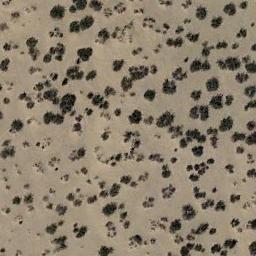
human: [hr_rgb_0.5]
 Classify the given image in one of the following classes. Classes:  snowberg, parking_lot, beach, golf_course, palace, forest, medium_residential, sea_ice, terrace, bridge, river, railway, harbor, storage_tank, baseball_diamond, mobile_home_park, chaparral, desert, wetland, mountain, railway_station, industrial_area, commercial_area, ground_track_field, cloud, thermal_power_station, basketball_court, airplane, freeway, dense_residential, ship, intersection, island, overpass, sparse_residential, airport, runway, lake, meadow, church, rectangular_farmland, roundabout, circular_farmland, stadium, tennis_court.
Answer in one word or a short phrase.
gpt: chaparral